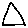
Label: triangle